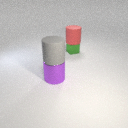
large gray rubber cylinder above large purple metal cylinder